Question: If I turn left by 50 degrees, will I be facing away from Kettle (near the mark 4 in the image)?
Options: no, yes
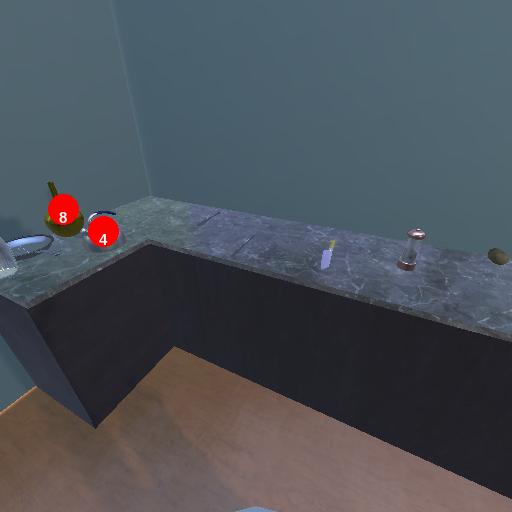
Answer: no